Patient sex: F
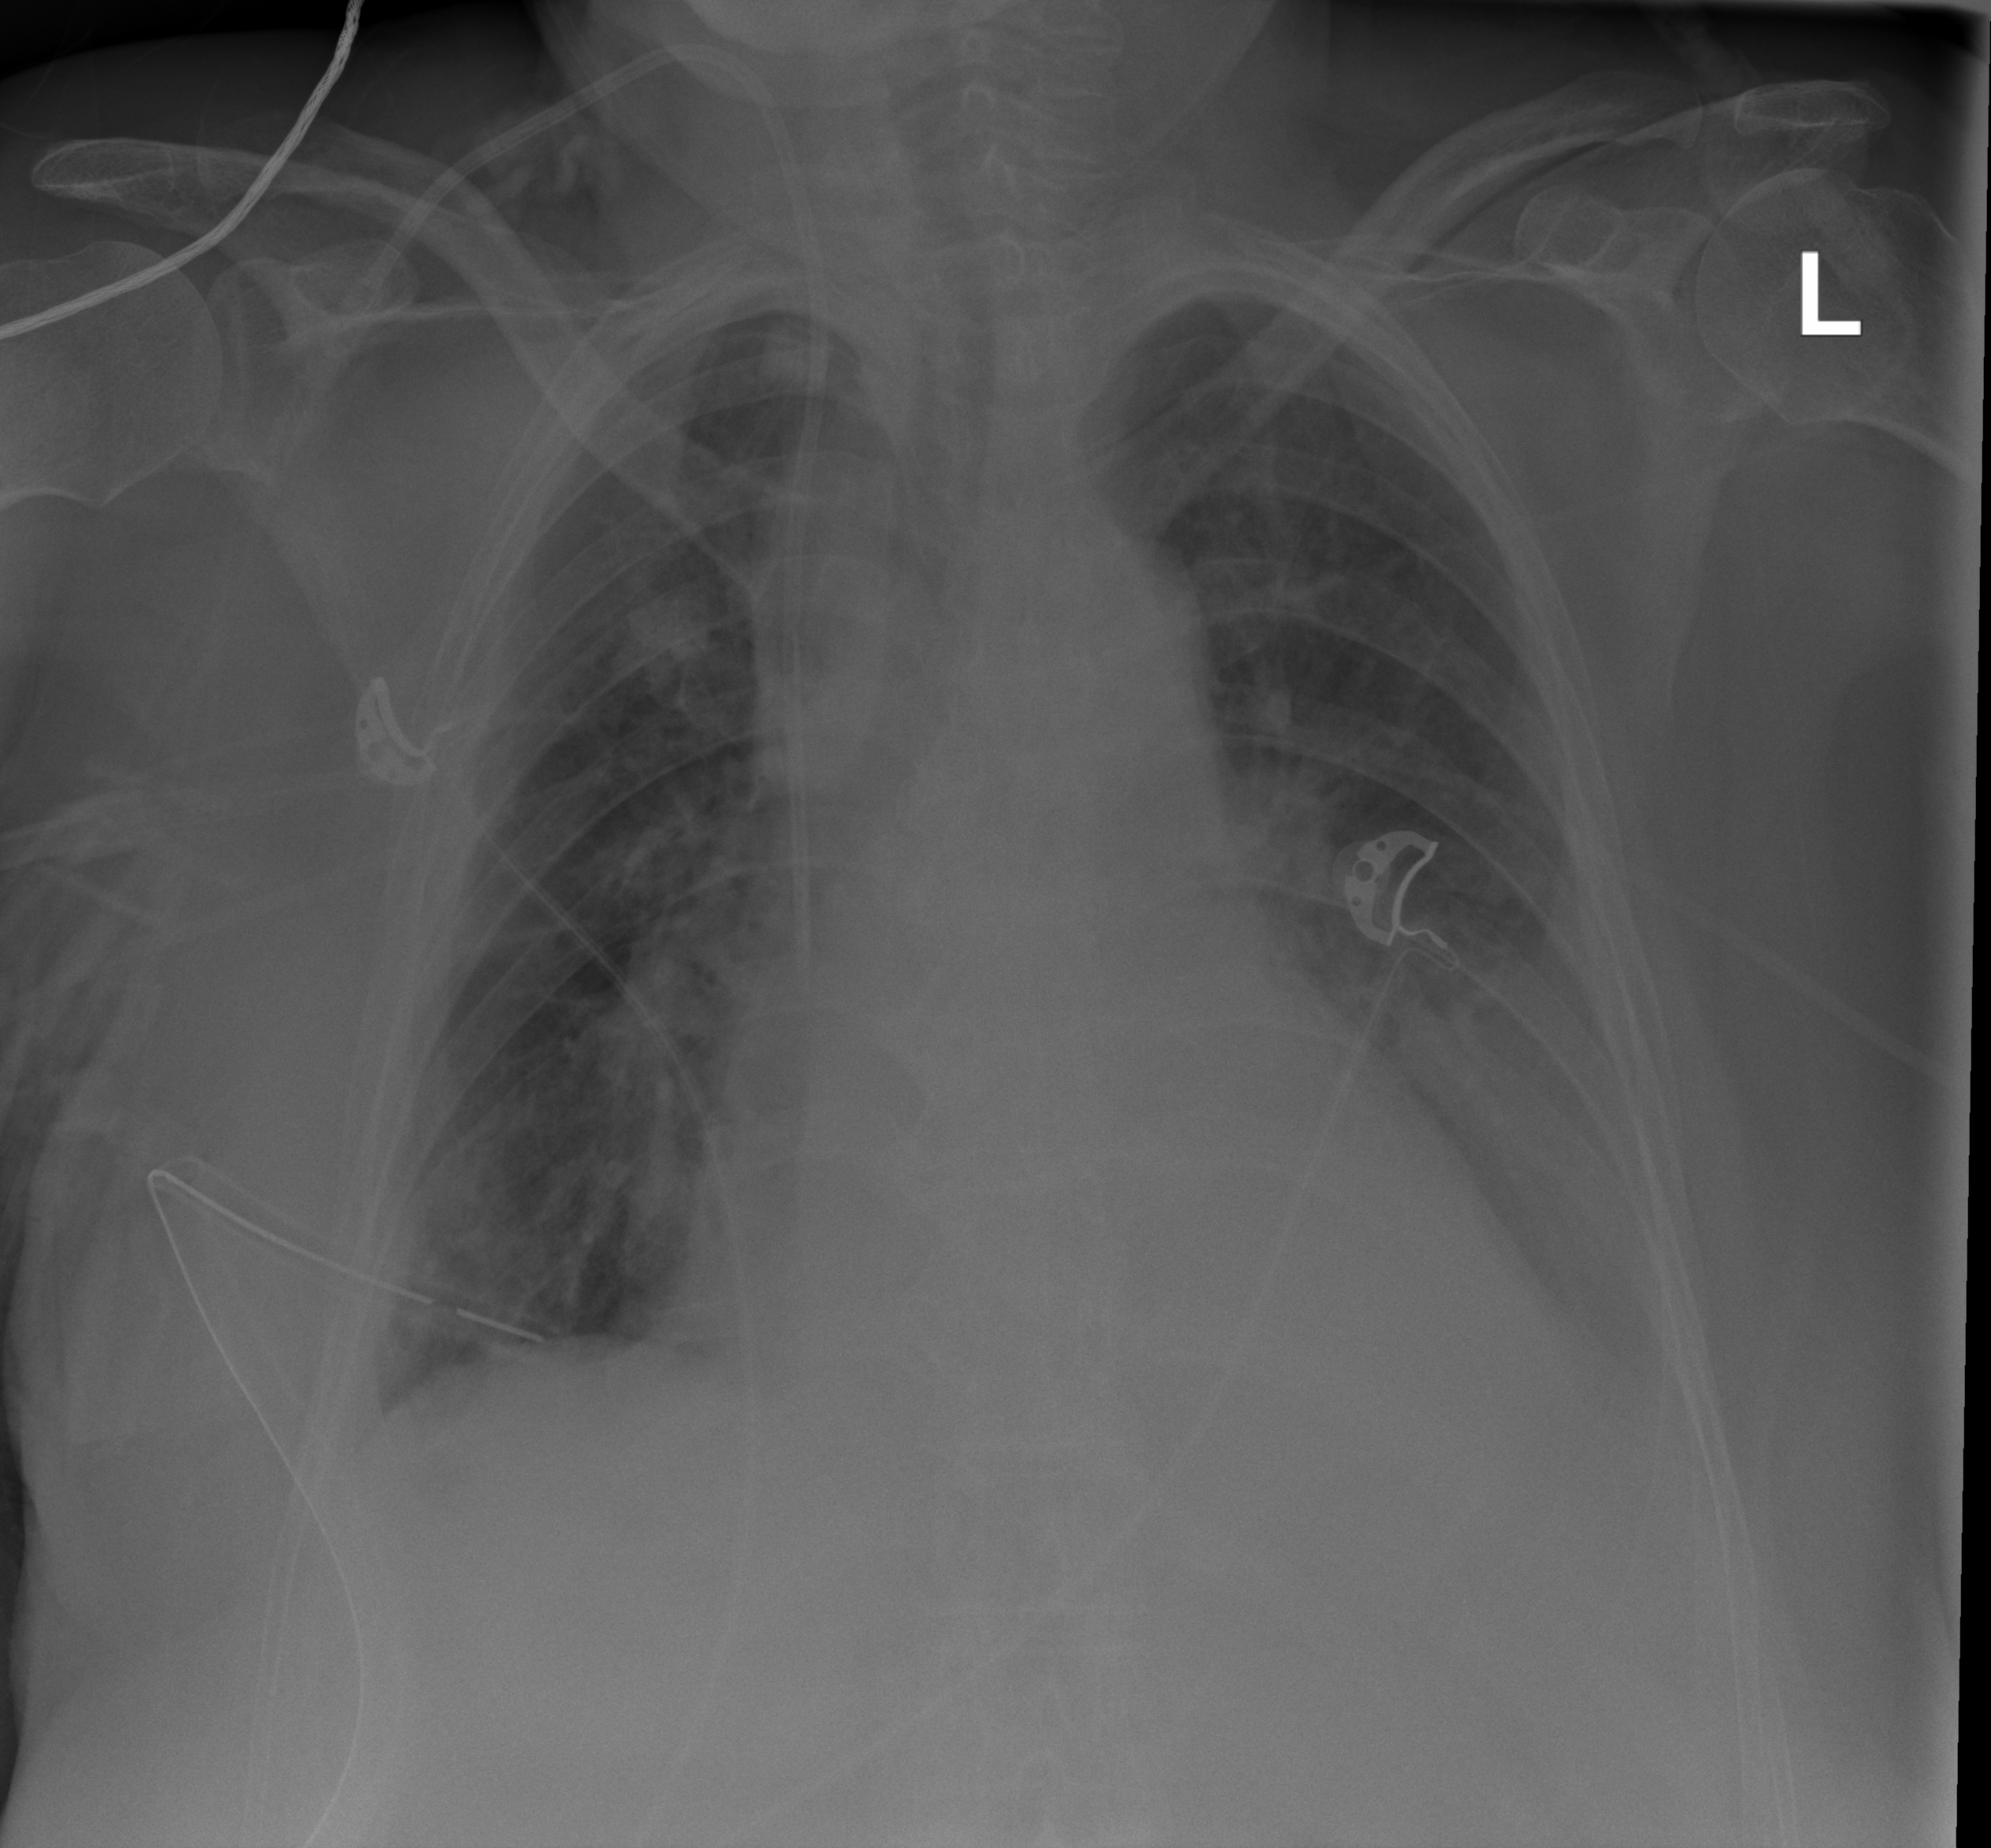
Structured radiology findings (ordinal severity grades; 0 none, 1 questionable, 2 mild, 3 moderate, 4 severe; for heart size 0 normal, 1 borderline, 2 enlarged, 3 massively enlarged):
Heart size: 1
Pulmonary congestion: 1
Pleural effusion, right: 2
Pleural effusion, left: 2
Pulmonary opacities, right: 0
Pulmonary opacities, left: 0
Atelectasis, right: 2
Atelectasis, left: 2